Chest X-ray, AP view. Patient: 39 years old, sex M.
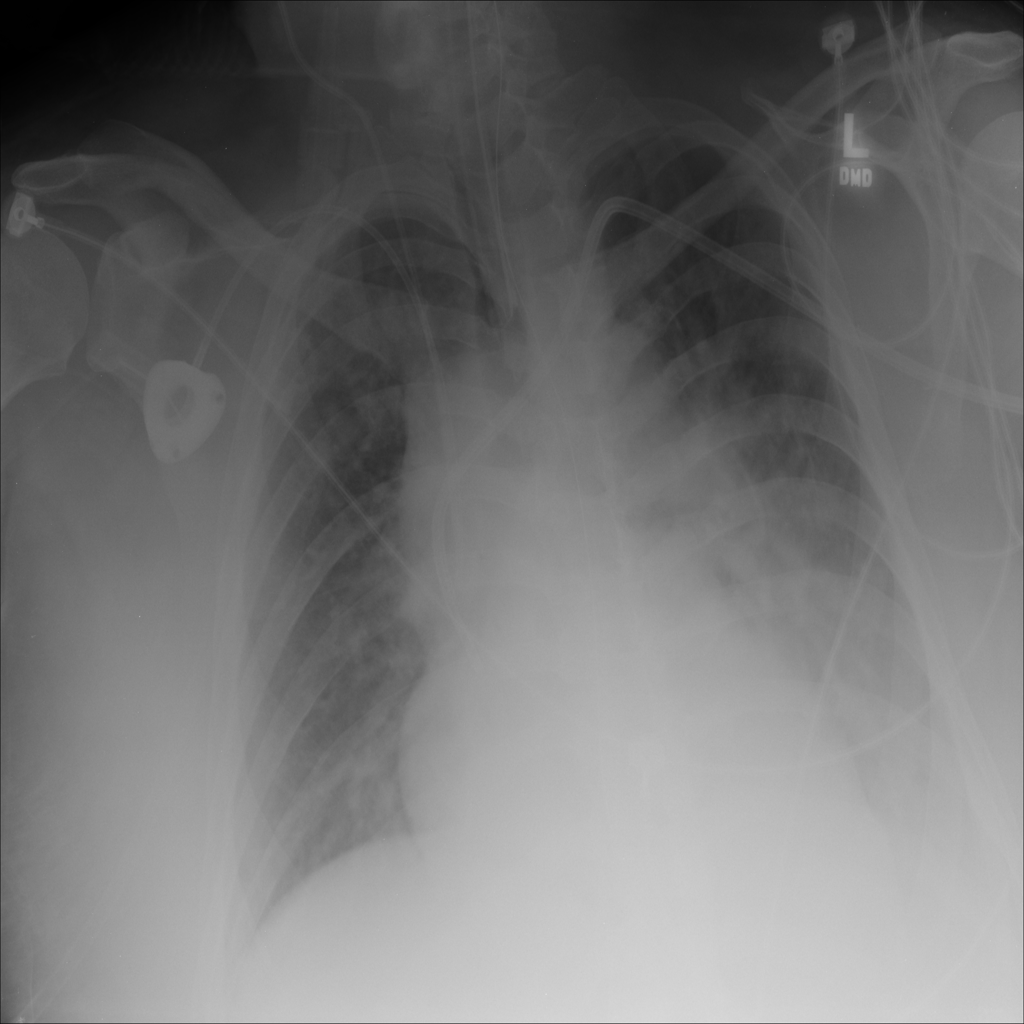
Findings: Cardiomegaly, Edema, Effusion